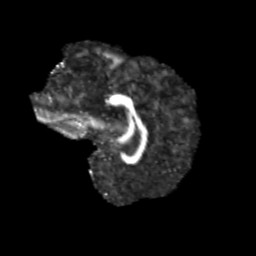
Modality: FA
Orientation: sagittal
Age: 10
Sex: female
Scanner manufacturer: siemens
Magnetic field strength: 3 T
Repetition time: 3.8 s
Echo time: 0.07 s